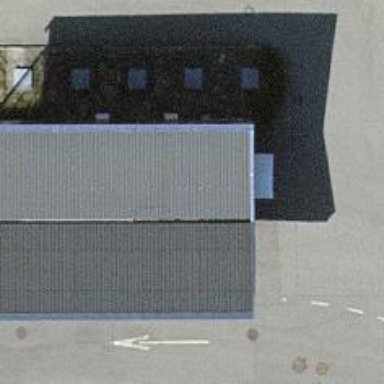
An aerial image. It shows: Fuel station.